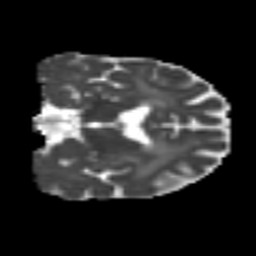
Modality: MD
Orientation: coronal
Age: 56
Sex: male
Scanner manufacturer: siemens
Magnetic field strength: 3 T
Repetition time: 4.987 s
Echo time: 0.0792 s